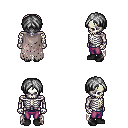
a pixel art fantasy rpg character, male body template, skeleton, gray tattered cape, magenta pants, gray parted hairstyle, black shoes, four views (front, back, left, right), 2x2 character sprite sheet, small pixel art, hard edges, no anti-aliasing